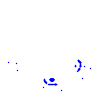
Particle: kaon